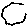
Label: hexagon